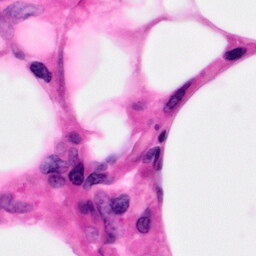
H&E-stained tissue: Pancreatic